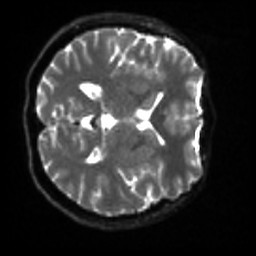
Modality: sbref
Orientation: axial
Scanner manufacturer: siemens
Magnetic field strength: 3 T
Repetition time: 4 s
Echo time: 0.0594 s